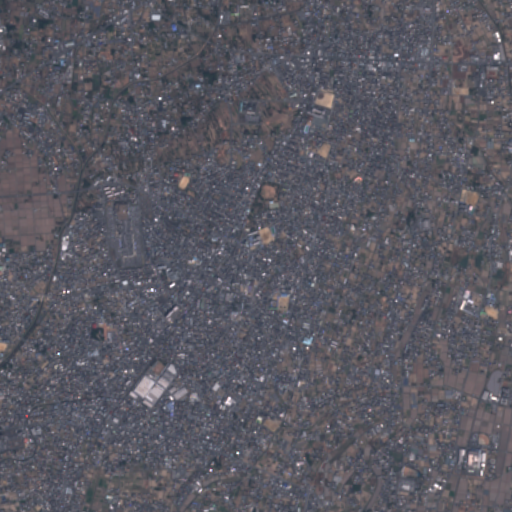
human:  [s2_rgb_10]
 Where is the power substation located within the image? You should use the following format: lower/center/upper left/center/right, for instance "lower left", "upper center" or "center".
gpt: The power substation is located in the center left of the image.
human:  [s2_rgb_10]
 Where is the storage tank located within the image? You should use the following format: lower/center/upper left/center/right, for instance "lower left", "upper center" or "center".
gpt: The storage tank is located in the upper right of the image.
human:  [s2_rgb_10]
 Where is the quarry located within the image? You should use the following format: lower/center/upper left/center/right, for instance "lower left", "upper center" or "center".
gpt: There is no quarry in the image.